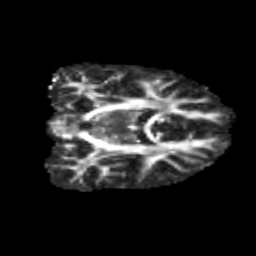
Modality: FA
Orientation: coronal
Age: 11
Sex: male
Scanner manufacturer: siemens
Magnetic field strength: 3 T
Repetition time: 3.8 s
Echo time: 0.07 s